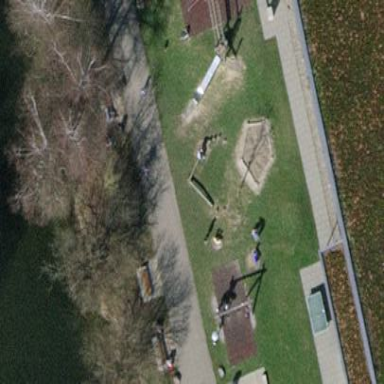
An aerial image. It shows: Playground area for leisure land.